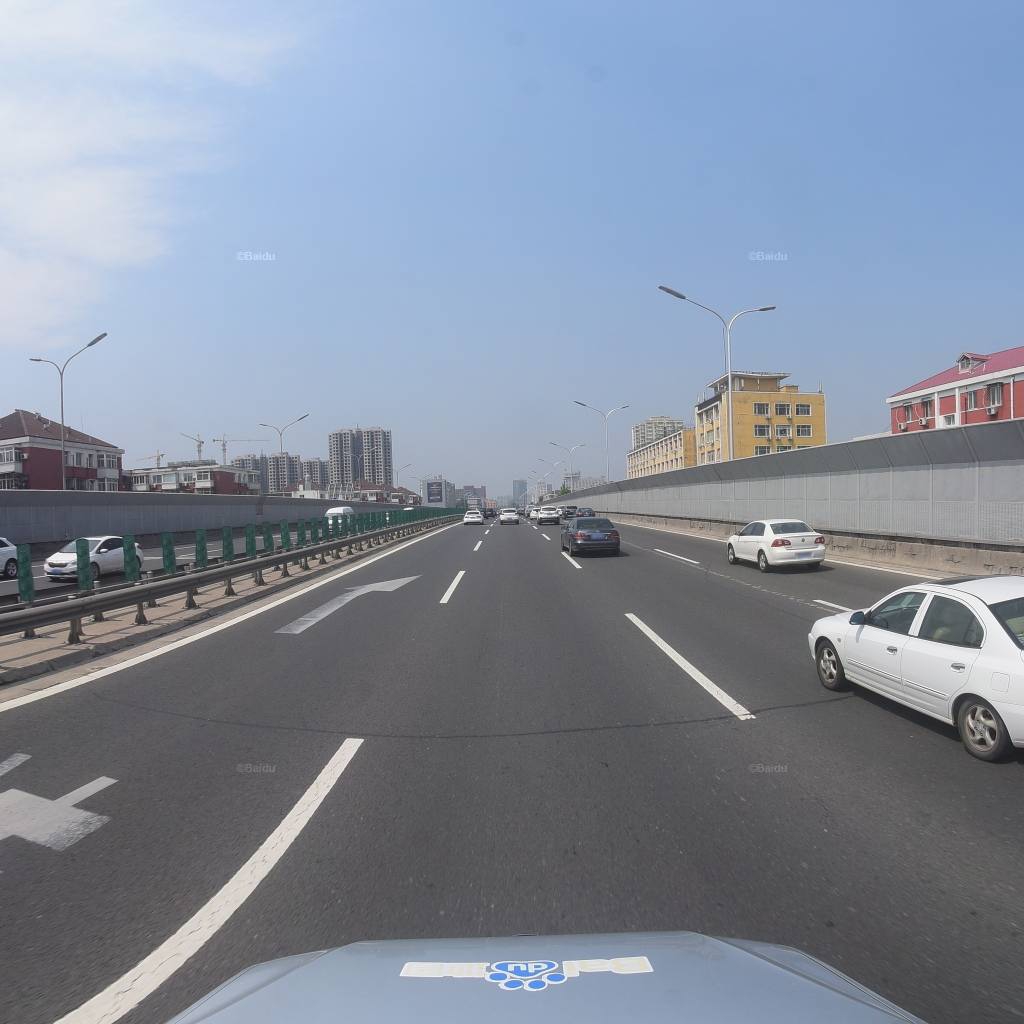
Region: Fengtai
Road damage annotations: transverse patch